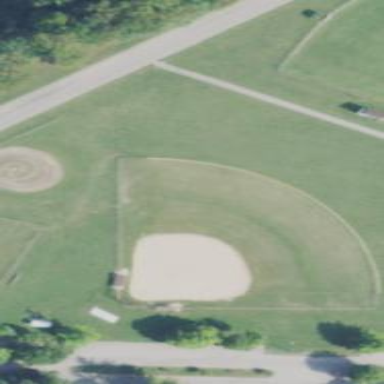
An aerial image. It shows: Baseball pitch for leisure and sports activities.